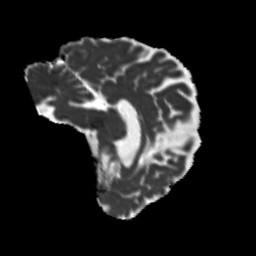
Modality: MD
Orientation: sagittal
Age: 69
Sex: female
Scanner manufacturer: siemens
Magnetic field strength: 3 T
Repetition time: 5.25 s
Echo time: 0.08 s